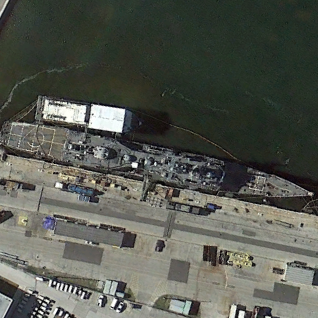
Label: cruiser